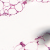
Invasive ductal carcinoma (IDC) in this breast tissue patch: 0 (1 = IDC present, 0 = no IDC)